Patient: sex M, age 48
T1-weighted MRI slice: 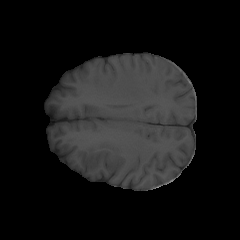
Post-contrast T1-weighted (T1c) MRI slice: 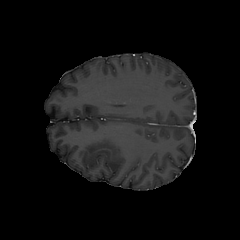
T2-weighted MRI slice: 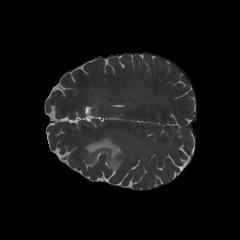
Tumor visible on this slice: yes
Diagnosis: Astrocytoma, IDH-mutant
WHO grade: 3